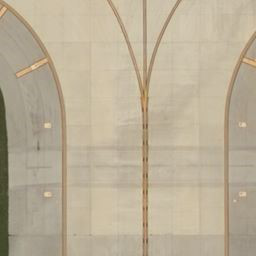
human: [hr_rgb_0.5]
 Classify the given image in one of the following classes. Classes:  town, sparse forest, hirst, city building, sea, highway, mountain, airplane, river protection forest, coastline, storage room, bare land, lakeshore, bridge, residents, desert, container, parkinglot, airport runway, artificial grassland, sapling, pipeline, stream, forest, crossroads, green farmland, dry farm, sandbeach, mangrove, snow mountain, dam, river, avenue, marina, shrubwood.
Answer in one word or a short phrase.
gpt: airport runway